Interaction volume radius: 5 \u00c5
Interaction volume height: 25 \u00c5
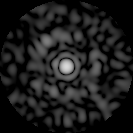
Disorder parameter: 0.8572